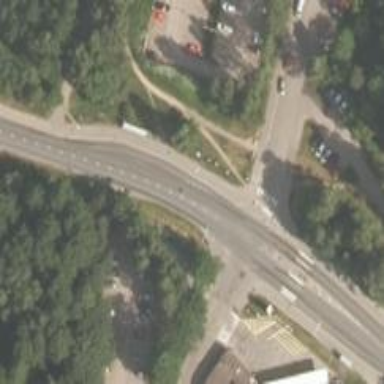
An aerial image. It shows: Asphalt cycleway.